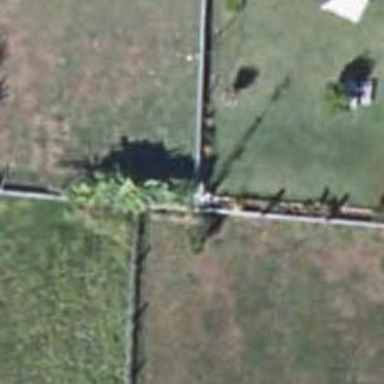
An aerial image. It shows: Fence.